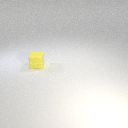
small yellow rubber cube